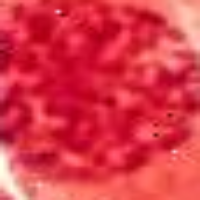
Label: prophase